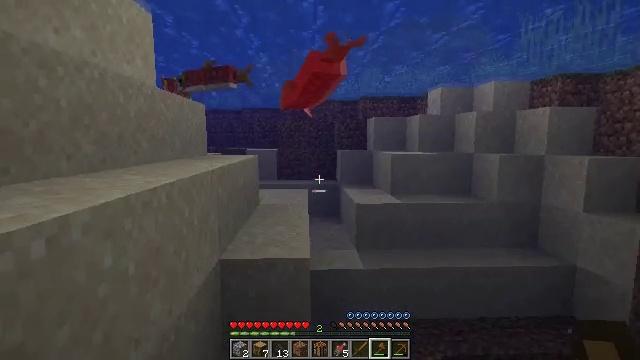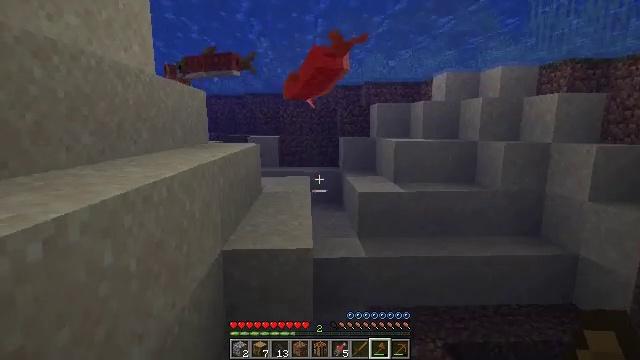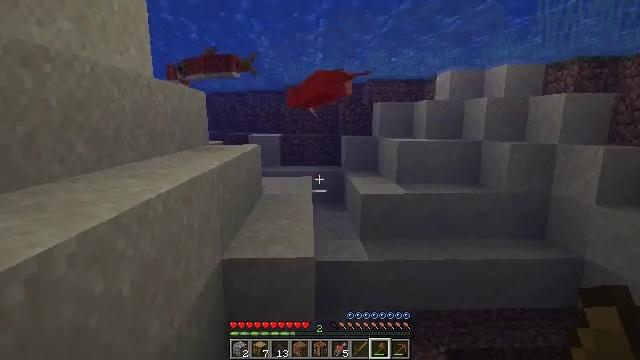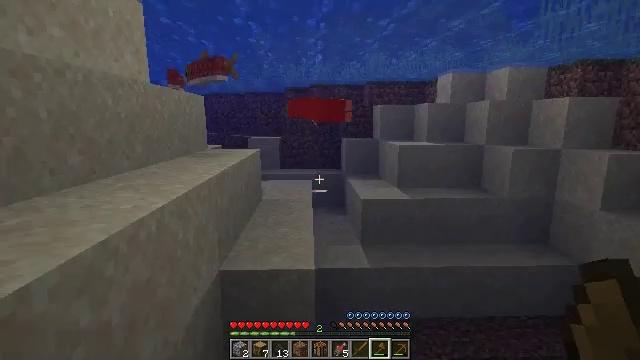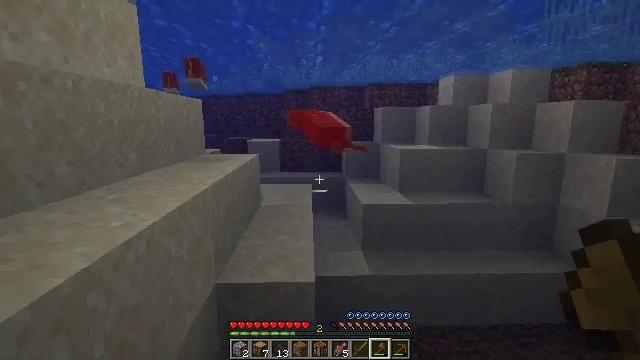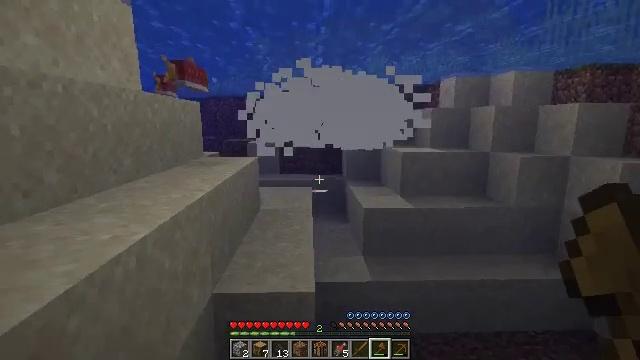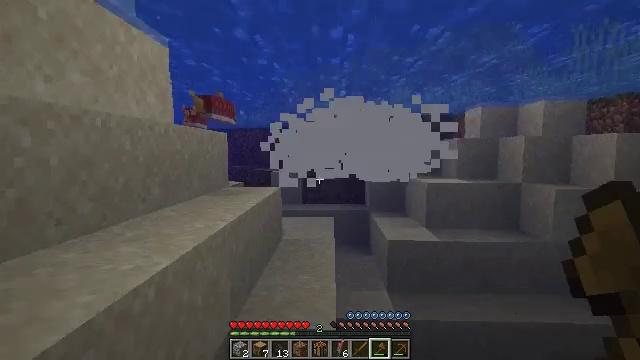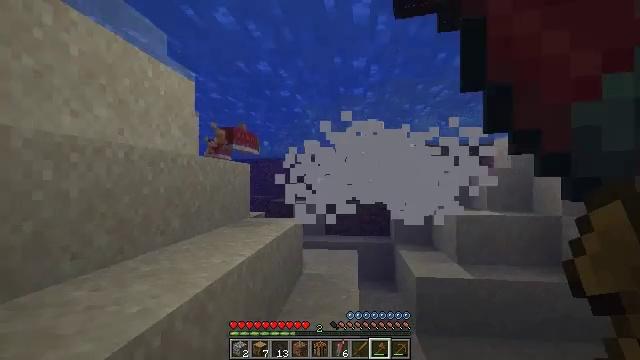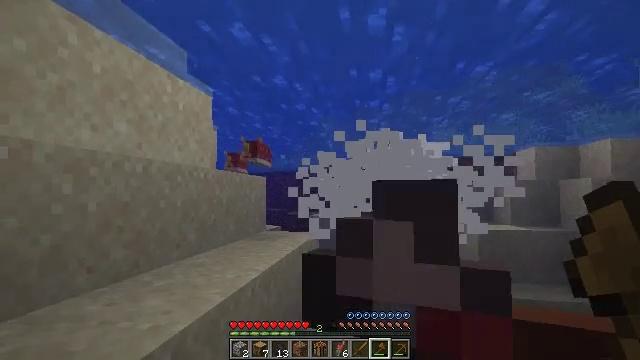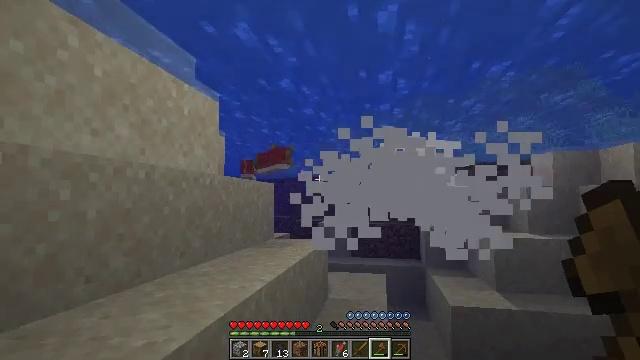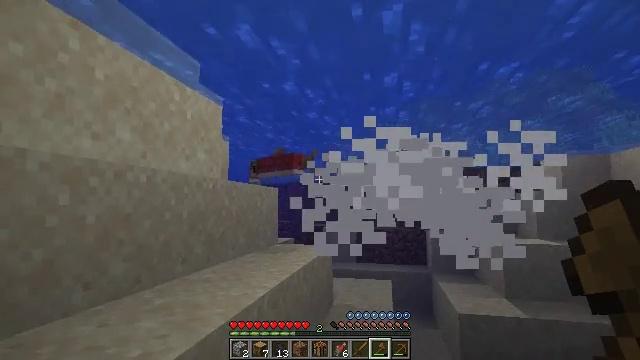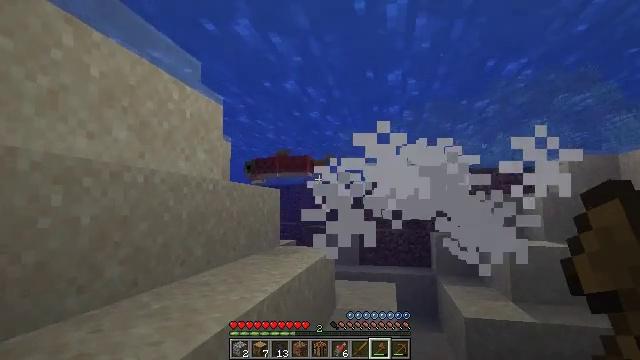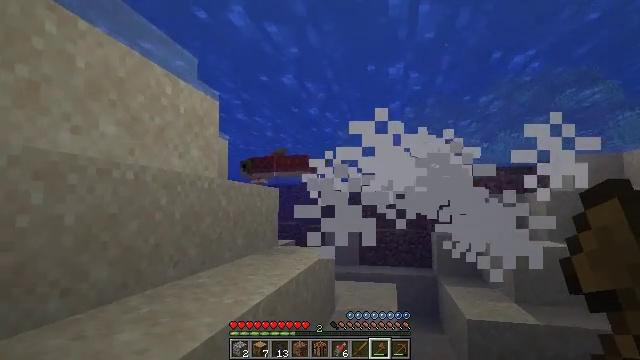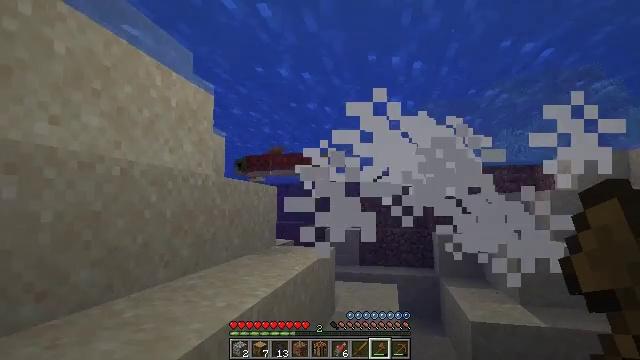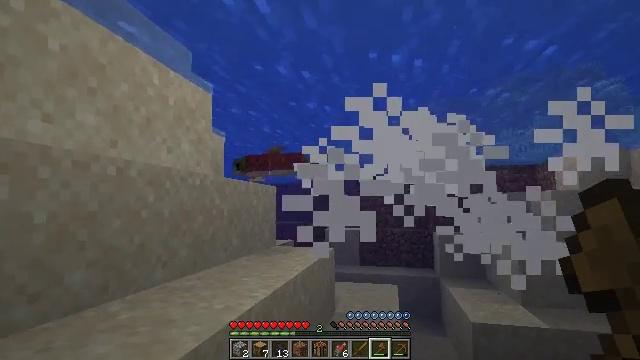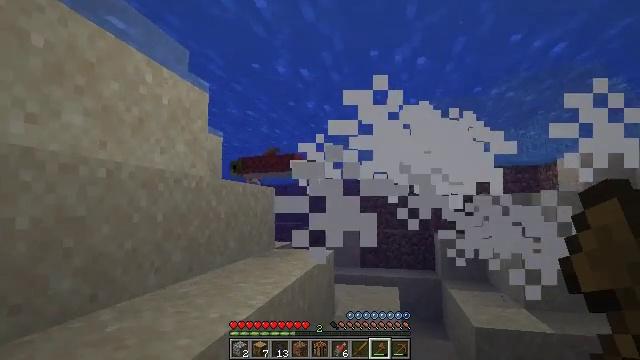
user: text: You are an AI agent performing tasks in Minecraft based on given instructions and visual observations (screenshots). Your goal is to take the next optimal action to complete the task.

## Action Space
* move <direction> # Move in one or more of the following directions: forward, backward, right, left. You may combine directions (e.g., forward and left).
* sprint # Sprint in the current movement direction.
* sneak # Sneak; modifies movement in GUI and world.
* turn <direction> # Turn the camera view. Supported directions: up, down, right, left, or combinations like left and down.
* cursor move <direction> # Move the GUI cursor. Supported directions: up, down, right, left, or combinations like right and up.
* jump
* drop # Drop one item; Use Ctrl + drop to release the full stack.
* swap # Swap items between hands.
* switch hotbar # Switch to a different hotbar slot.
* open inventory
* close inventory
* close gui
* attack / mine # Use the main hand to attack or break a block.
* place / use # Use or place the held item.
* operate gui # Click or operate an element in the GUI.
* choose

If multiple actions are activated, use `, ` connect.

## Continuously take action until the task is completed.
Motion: motion action
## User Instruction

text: Kill the salmon.
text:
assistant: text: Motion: move forward, turn down, jump
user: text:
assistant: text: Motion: move forward
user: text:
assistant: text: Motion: move forward
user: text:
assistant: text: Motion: move forward
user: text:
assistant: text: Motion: move forward
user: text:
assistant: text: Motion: move forward, turn left and up
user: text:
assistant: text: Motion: move forward, turn left and up
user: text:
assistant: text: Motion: move forward, turn left and up
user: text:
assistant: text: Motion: move forward, turn left and up
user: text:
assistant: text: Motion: move forward
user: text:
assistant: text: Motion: move forward
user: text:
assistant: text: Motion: move forward
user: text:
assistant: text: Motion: move forward
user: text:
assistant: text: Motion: move forward, jump
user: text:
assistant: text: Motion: move forward, jump
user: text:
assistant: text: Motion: move forward, jump
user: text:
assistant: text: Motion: move forward, jump
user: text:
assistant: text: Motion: move forward, jump
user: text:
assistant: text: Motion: move forward, jump
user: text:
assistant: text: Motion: move forward
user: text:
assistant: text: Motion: move forward
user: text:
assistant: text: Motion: move forward, sprint, turn left
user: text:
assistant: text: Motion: move forward, sprint
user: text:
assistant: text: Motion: move forward, sprint
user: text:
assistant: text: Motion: move forward
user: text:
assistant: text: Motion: move forward
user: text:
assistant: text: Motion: move forward
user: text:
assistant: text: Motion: move forward
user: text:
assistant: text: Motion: move forward and move right
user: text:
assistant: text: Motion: move forward and move right